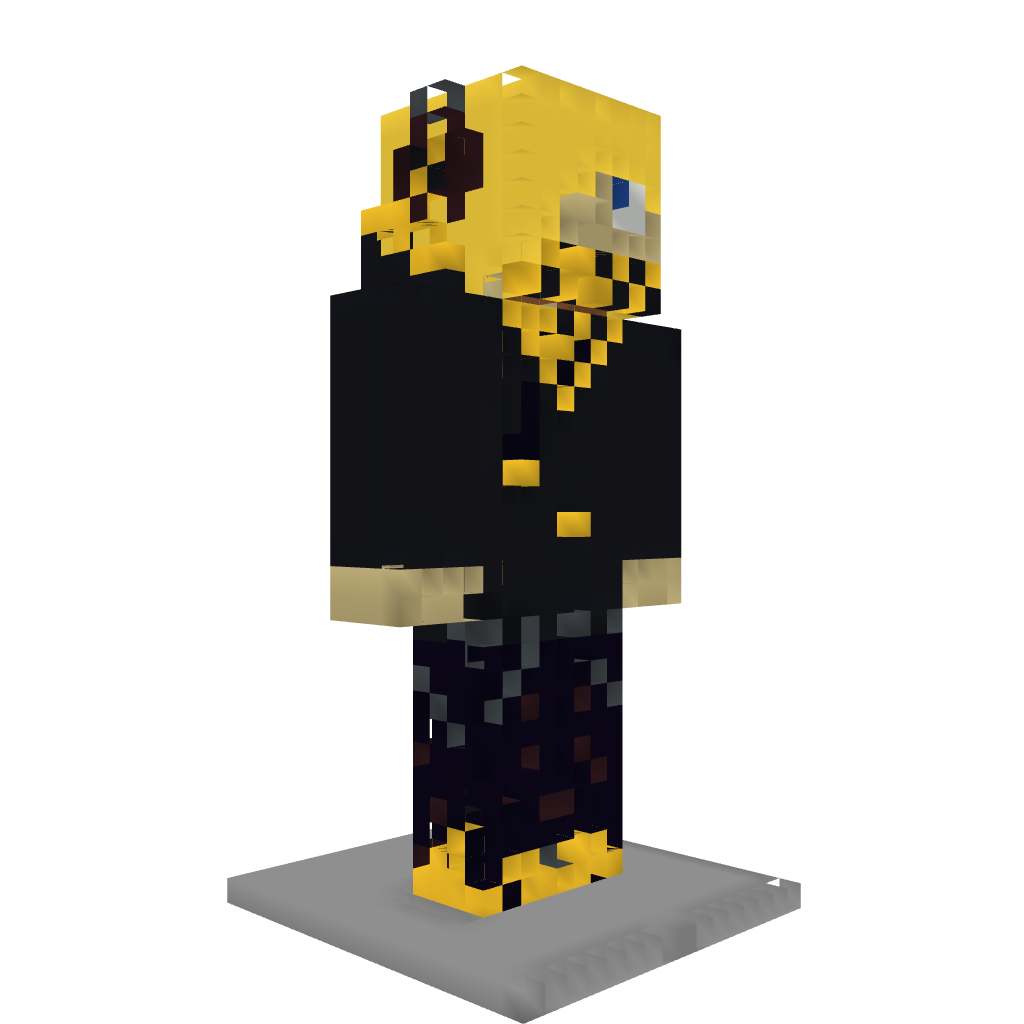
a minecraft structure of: Player Statue [LanceMac Statue]